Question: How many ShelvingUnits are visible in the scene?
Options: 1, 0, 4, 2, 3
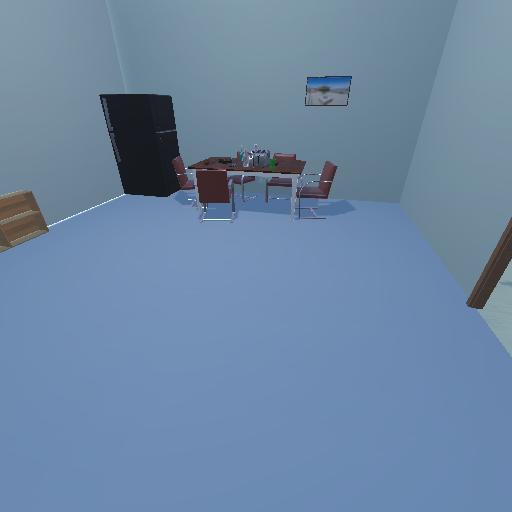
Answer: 1